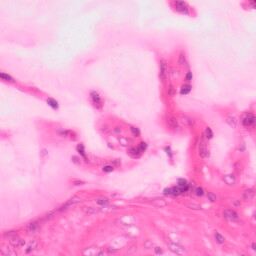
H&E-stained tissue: Colon